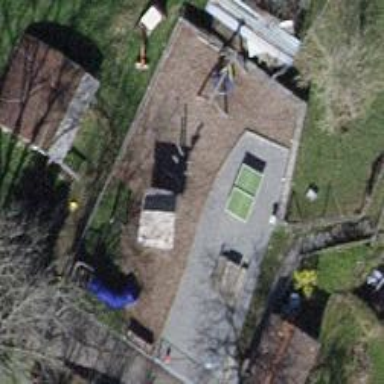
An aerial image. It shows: Playground featuring climbing frame.